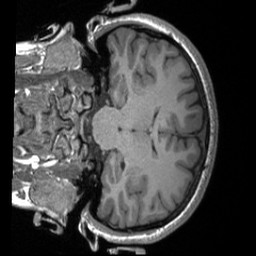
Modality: T1w
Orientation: coronal